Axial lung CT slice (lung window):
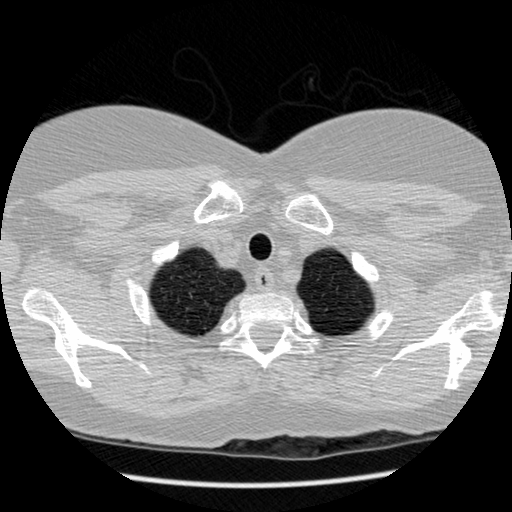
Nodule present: no